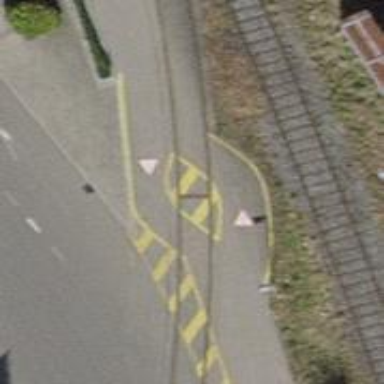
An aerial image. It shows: Crossing for the railway.